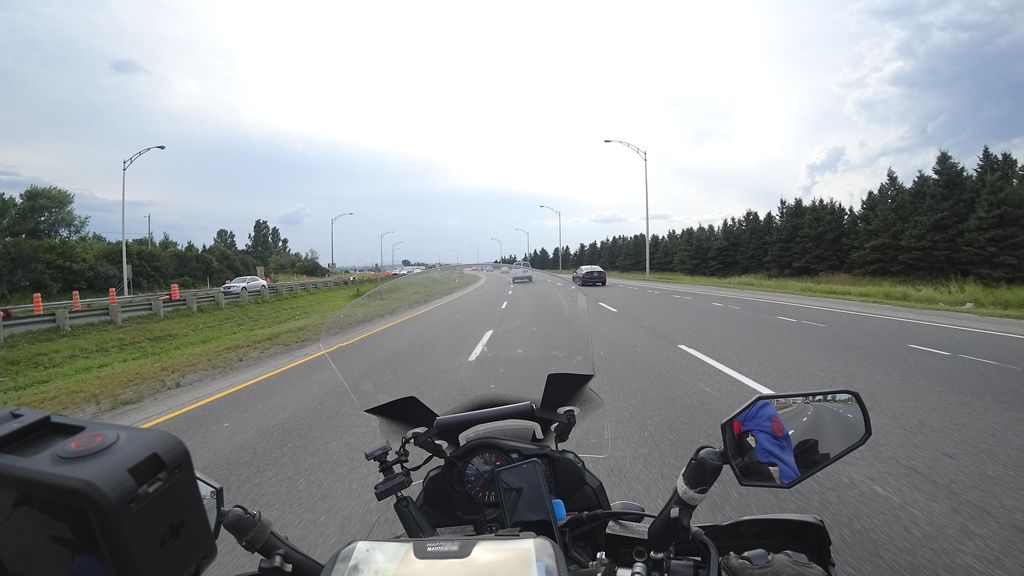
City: quebec_city